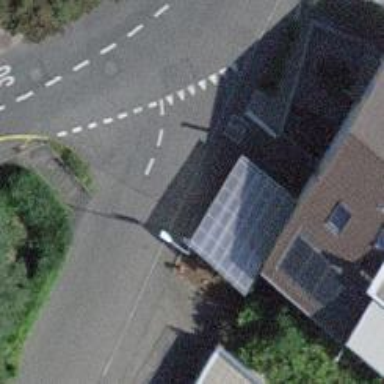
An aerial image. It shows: Kerb serving as barrier.